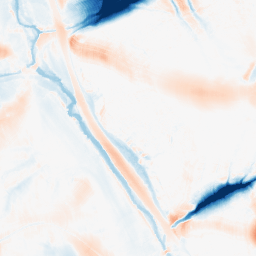
Category: morphological
Decomposition family: morphological_ellipse
Decomposition parameters: operation: average
width: 50
height: 50
Upsampling method: quintic
Upsampling parameters: scale: 4
Upsampling scale: 4